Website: walmart
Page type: review-order
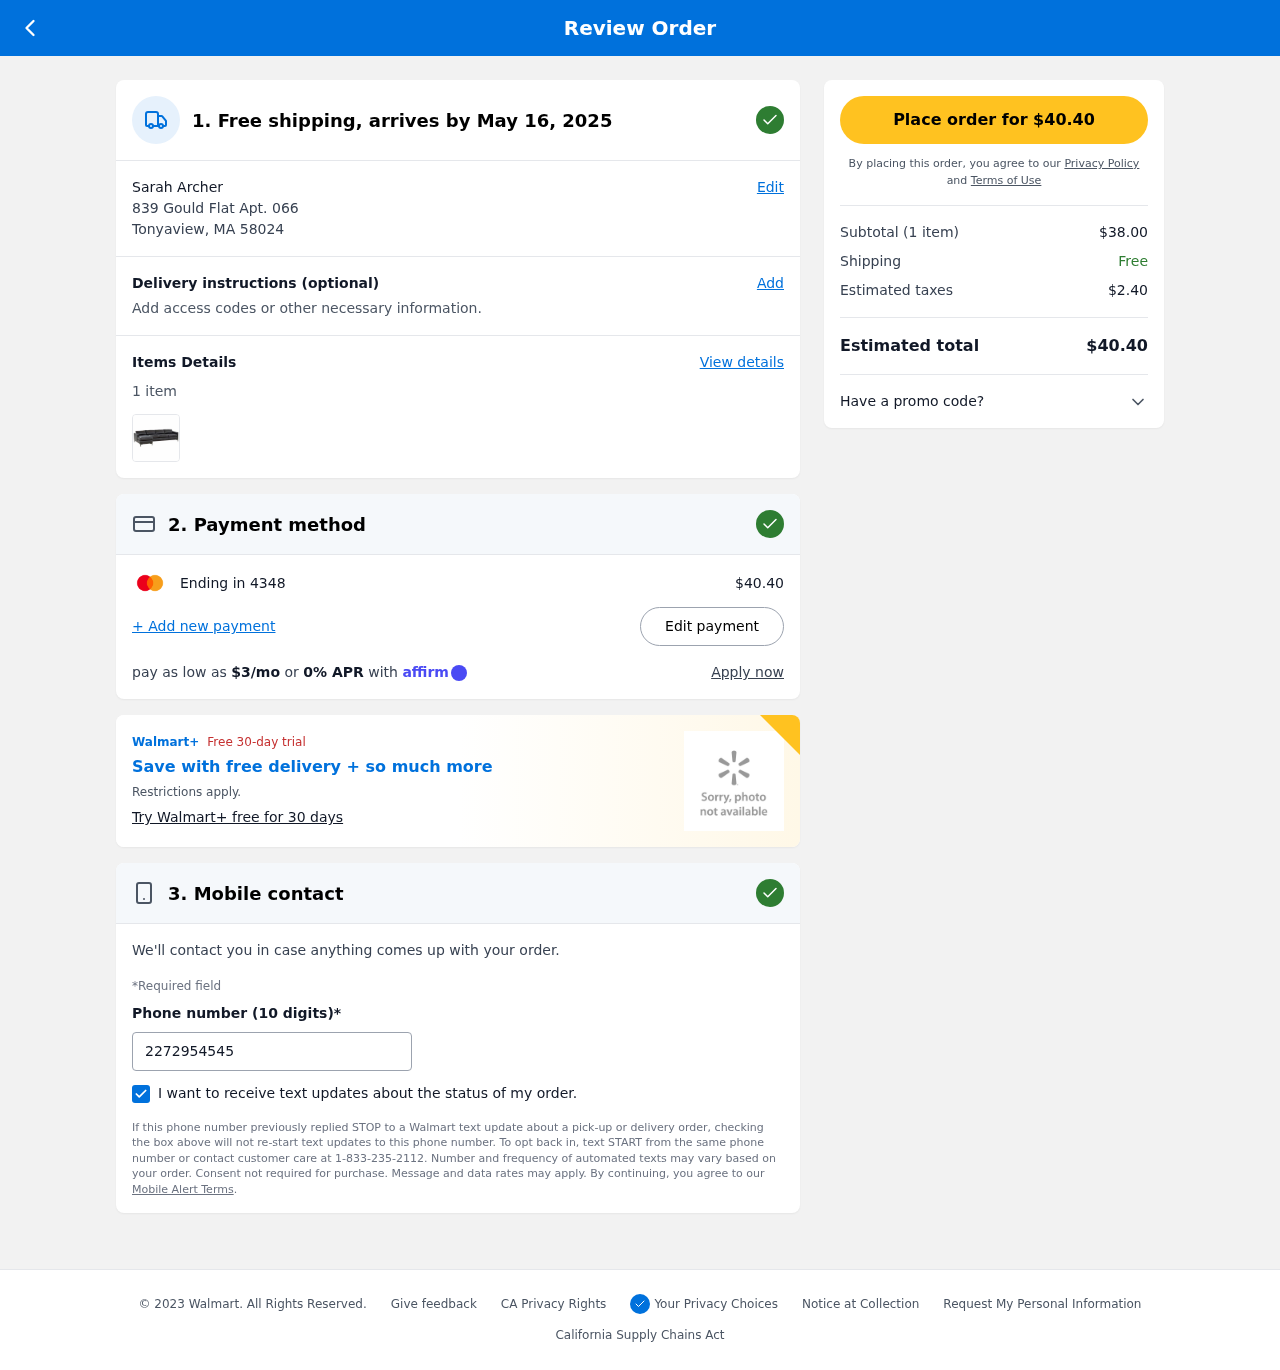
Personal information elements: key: PII_CARD_LAST4
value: Ending in 4348
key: PII_CITY_STATE_ZIP
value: Tonyaview, MA 58024
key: PII_FULLNAME
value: Sarah Archer
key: PII_PHONE
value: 2272954545
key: PII_STREET
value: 839 Gould Flat Apt. 066
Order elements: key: ORDER_DELIVERY_DATE
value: May 16, 2025
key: ORDER_NUM_ITEMS
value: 1 item
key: ORDER_NUM_ITEMS
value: Subtotal (1 item)
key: ORDER_TOTAL
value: $40.40
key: ORDER_TOTAL
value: Place order for $40.40
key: ORDER_MONTHLY_PAYMENT
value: $3/mo
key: ORDER_SUBTOTAL
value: $38.00
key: ORDER_TAX
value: $2.40